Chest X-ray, AP view. Patient: 33 years old, sex M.
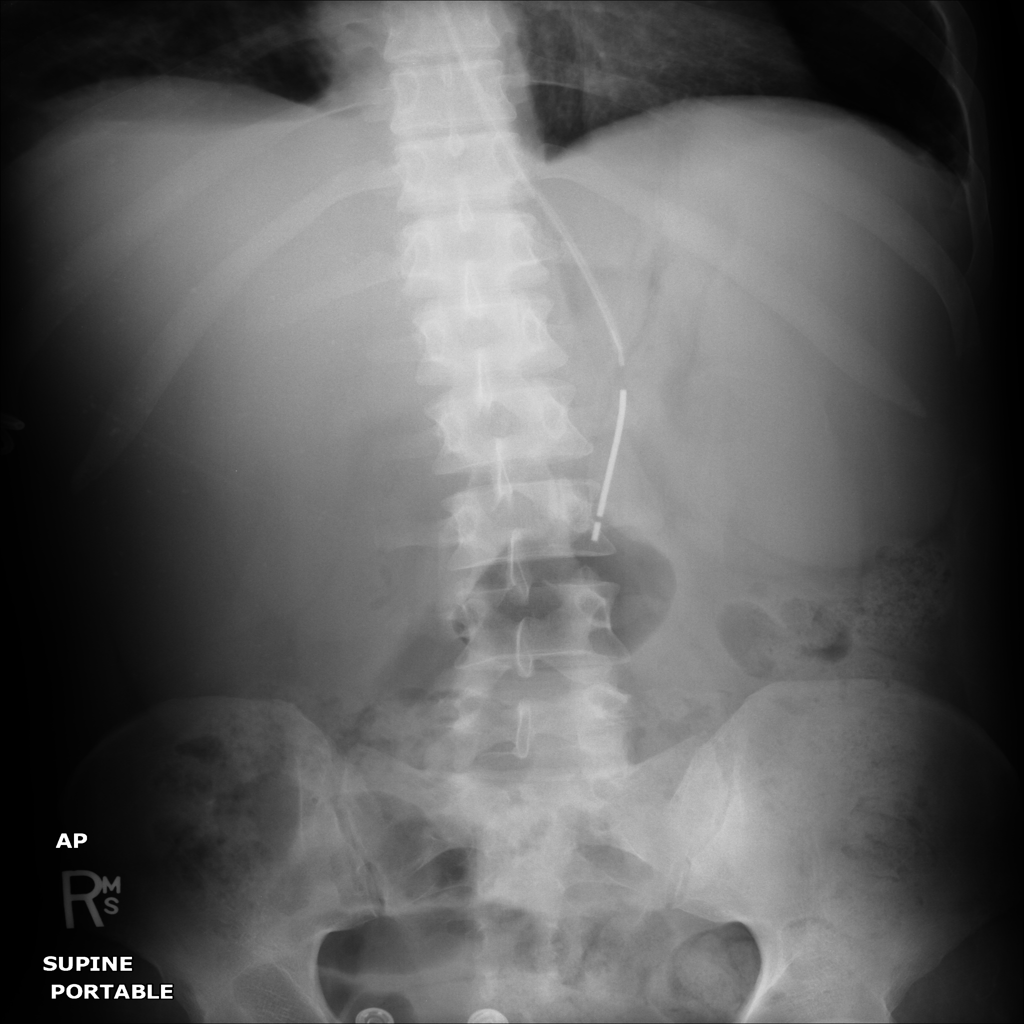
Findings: No Finding